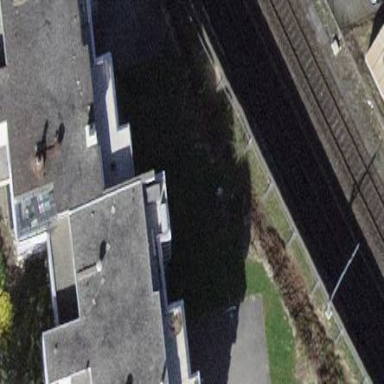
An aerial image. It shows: Residential building.